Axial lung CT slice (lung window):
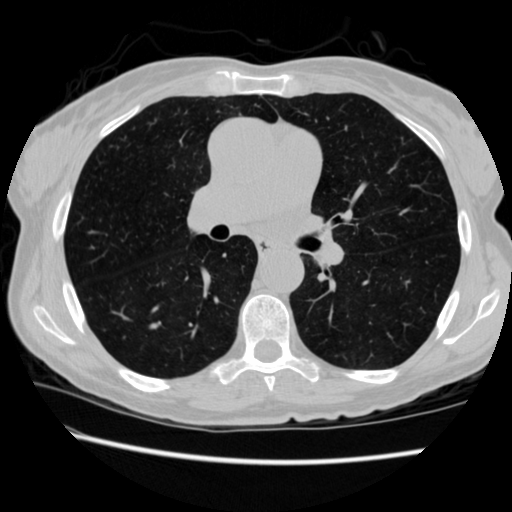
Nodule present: no